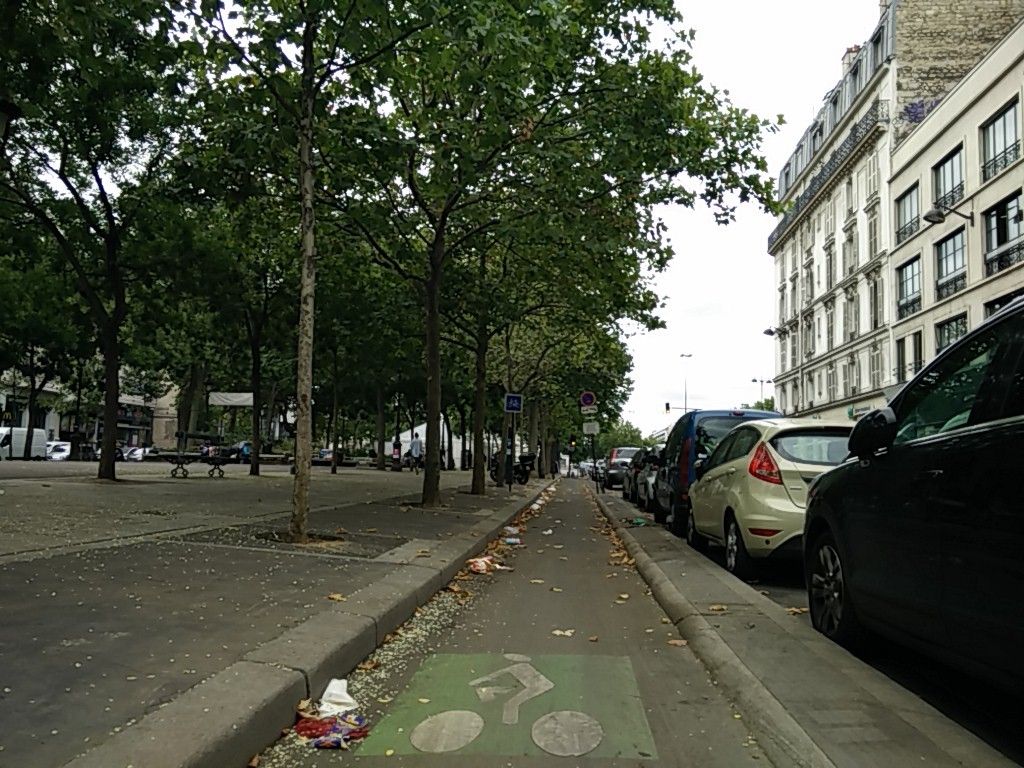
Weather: cloudy
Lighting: day
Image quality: good
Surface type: cycling surface
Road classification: cycleway
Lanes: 2.0
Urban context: urban centre
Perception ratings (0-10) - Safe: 4.54, Lively: 8.48, Beautiful: 8.66, Boring: 1.41, Depressing: 6.06, Wealthy: 9.44